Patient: sex M, age 65
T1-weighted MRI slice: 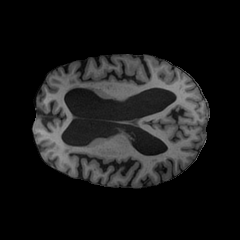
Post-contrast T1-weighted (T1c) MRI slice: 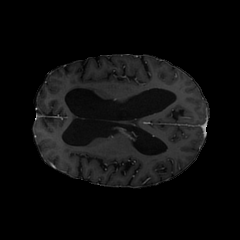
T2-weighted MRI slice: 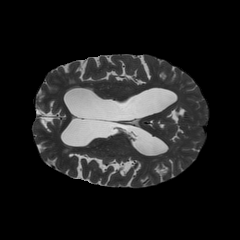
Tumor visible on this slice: no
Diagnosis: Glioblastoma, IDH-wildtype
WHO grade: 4